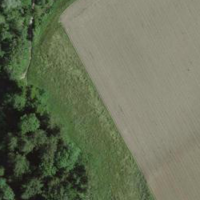
EUNIS habitat code: 24
Species observed at this site:
Prunus spinosa